Question: In my vue.js project, the number * 100 get wrong number.
In my template:
'''
<div class="res-show">
Zong Gong Zhe Dian : <span style="color:#ed3f14">{{ discount_point_total }}</span> <br>
Xiang Dang Yu Zhe Kou Diao Zong Jie : <span>{{discount_point_total * 100}}%</span>
</div>
'''
in my script:
'''
export default{
data(){
return {
discount_point_total:0.022
...
'''

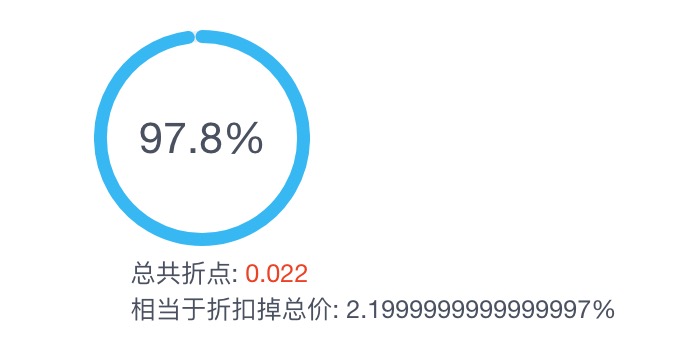
Answer: alternatively, use <URL>
'''
<span>{{ (discount_point_total*100).toFixed(2) }}%</span>
'''